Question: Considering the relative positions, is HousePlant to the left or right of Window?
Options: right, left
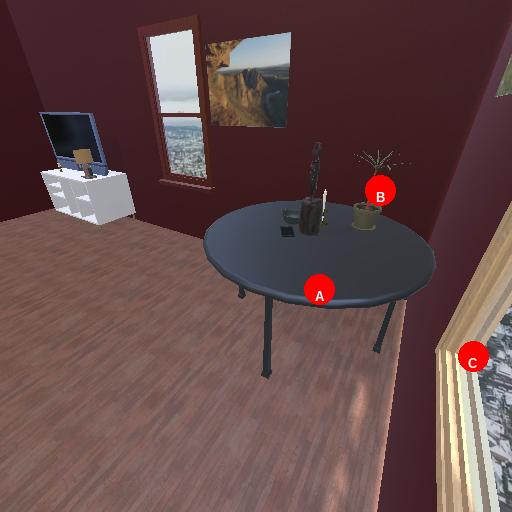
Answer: right